Question: I'm looking to combine the same quarters from each year, based on each region. I'm looking for 'seasonality'. So there would be 4 bars per region, combing the data from the 3 years. Any ideas on how to do this?
I've attached a picture of what it looks like now without combined quarters.
Screenshot of Current Look

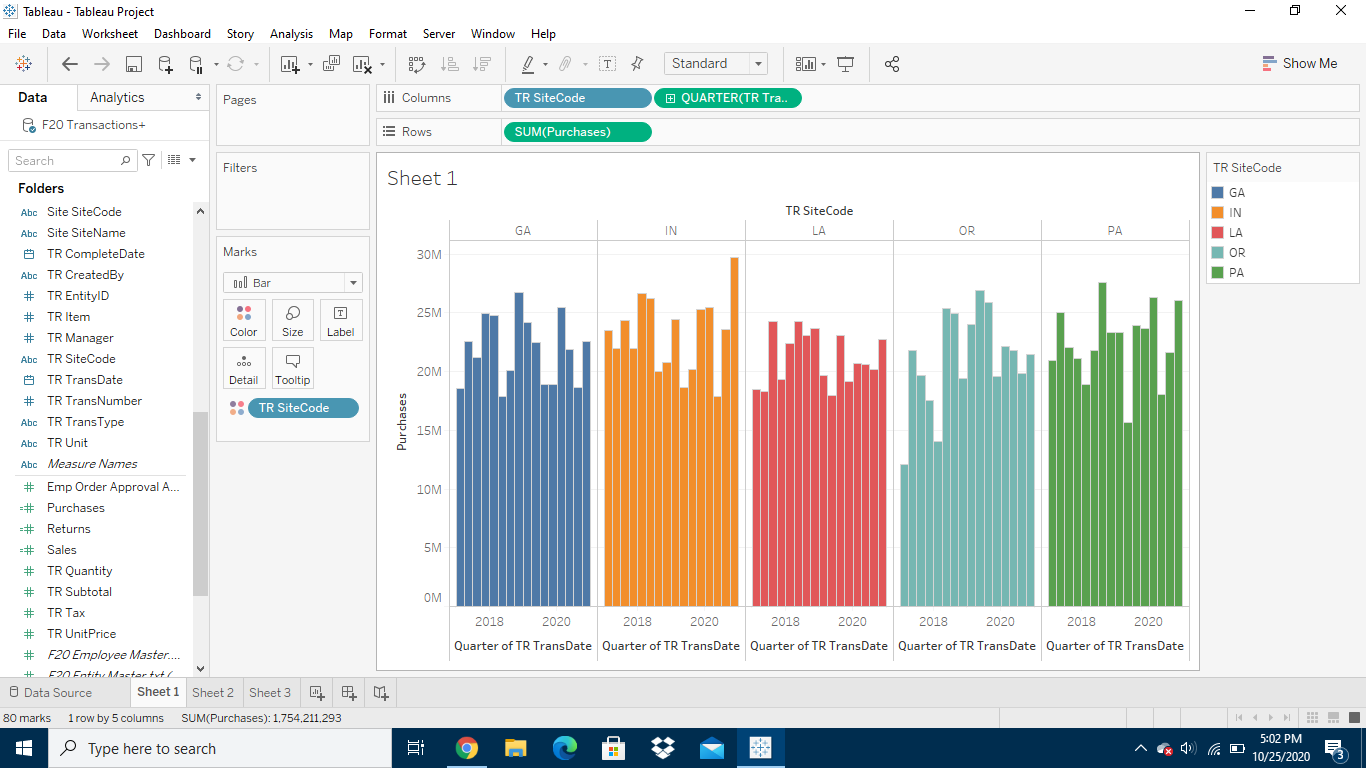
Answer: Dates in tableau always appear in Dimension section of data pane. This however, does not always mean that they are discrete. They can be either discreet or continuous.
To understand the difference, let's first talk about and . Discrete dates use date parts. Date parts are literally the parts that make up a date. Let's take the date of March 6, 2016. The "month" date part is March (or 03). The "day" date part is 6 and the "year" date part is 2016. If I used any of these on their own, such as month, then I would be looking at every March aggregated together in my view and so on.
Date values are used for dates. They follow the same structure of date parts (i.e. year, quarter, month, week, day and so on). The difference between date values and date parts is that date values imply a level of detail in a timeline. In the case of a continuous date, it creates a timeline. Date values determine how the timeline is organized.
After understanding this, you can use dates as either continuous or discreet with either date part or date value.
To understand this difference further let's take example of superstore (sample) data. Add [order date] on columns and sum([sales]) on rows. Change mark type to bars, to understand this difference.
If date part is selected as quarters
Only four bars will be displayed irrespective of the number of years available in [order date]
There may not be apparent change in view. However if you notice subtle change, the axis of date field has now converted into an continuous axis. (Note: More suitable chart for continuous date is line chart)
Now there will as many bars as there are number of years in data multiplied by 4. Axis will still be continuous. (Note: More suitable chart for continuous date is line chart)
There will be as many bars as there are number of years in data multiple by four. Axis will be changed to an discreet axis. (separate bars)
*Therefore, you need to select date-part as discreet (see screenshot) for your desired view.
<URL>